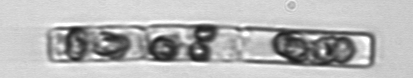
Label: Guinardia_delicatula_TAG_internal_parasite